Question: I have a custom php website where I want to post php snippets but I'd like to have highlight my source code. I tried via pure php using 'Geshi' (<URL> but I don't know how using this javascript library.
'''
<link rel="stylesheet" type="text/css" media="all" href="gcp/prettify.css">
<script src="gcp/prettify.js" type="text/javascript"></script>
<body onload="prettyPrint()">
$body = preg_replace('#\<URL>;
'''
Am I using correctly 'Google Code Prettify'?
Another question, am I using the correct 'Regular Expression' in the 'bbcode'?
Any help is appreciated!

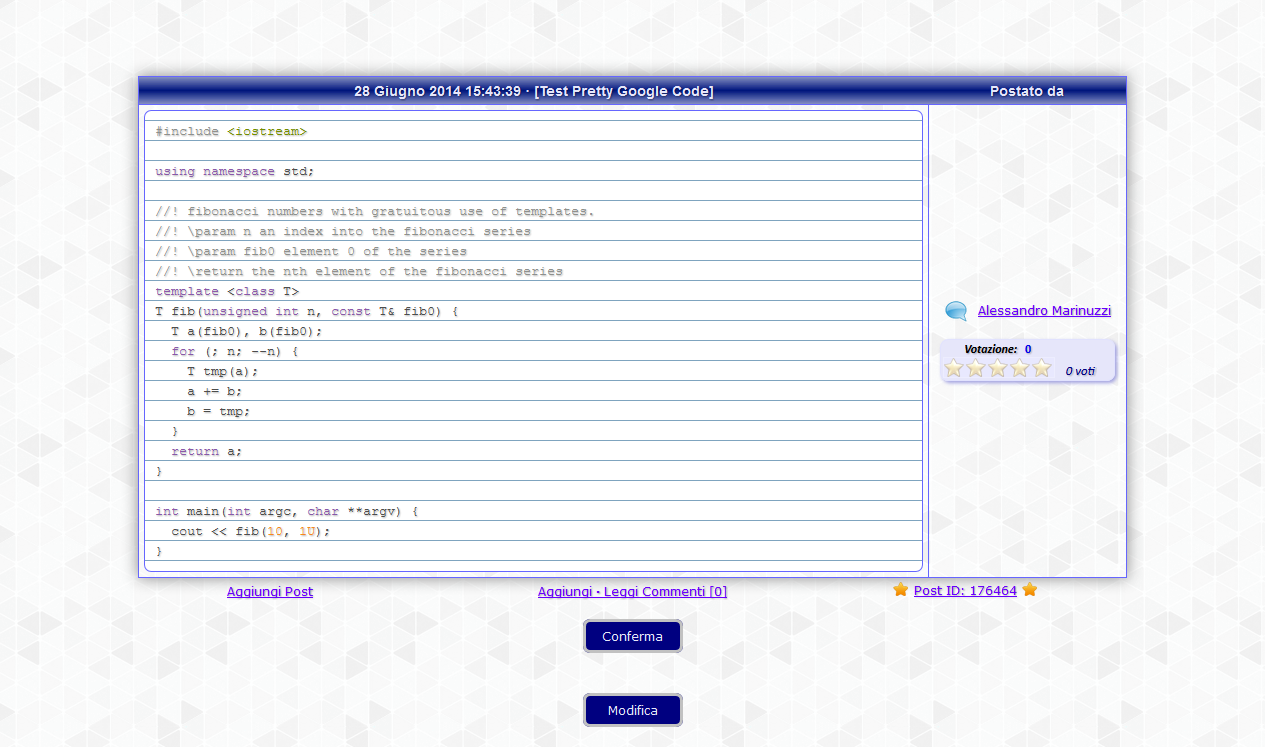
Answer: A better function to use would be <URL> for this as you can then pass the matched text to a callback function for reformatting.
Here's an example implementation: (this may need some tweaking but you should get the idea)
'''
function code_tag_replace( $matches ) {
$ret = '<TABLE WIDTH="100%" CELLSPACING="0" CELLPADDING="10" CLASS="code" BORDER="0"><TR><TD><SPAN CLASS="xcode">';
$ret .= SyntaxHighlight::process( $matches[1] );
$ret .= '</SPAN></TD></TR></TABLE>';
return $ret;
}
$body = preg_replace_callback(
'#\<URL>\[/code\]#isU',
'code_tag_replace',
$body
);
'''